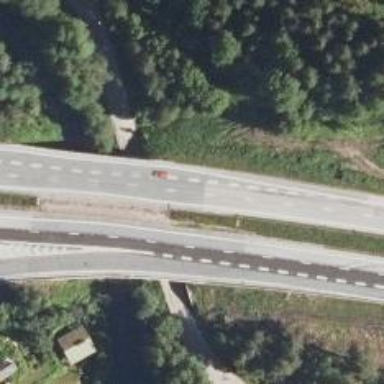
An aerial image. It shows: Asphalt motorway.